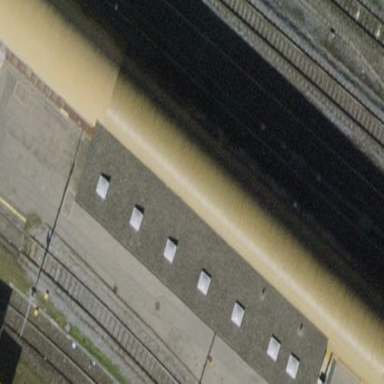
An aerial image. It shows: Industrial building next to railway wash.